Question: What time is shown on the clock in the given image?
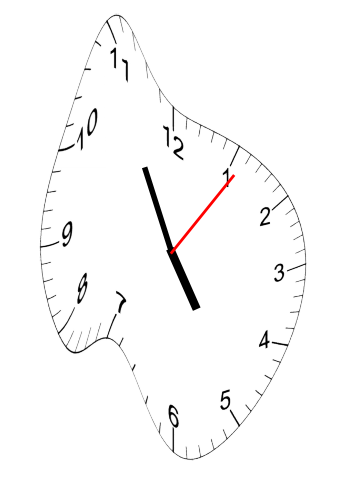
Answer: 04:55:06